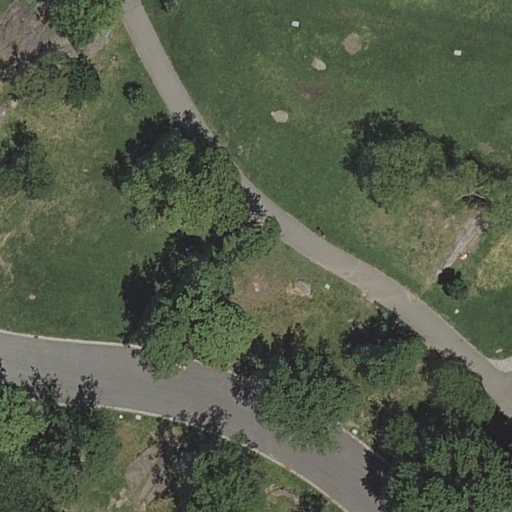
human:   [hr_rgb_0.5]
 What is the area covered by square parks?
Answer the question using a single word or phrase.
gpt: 0m2

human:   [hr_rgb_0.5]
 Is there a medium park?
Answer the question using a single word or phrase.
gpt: no

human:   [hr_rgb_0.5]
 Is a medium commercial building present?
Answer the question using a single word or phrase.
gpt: no

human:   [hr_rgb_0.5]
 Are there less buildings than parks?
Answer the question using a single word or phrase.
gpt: yes

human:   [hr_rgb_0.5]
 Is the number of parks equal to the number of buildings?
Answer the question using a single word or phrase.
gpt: no

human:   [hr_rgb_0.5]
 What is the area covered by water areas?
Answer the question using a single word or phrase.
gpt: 0m2

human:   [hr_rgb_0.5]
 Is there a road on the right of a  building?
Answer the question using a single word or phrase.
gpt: no

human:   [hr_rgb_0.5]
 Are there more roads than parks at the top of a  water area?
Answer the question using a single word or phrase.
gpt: yes

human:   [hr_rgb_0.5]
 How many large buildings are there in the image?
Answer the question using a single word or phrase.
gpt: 0

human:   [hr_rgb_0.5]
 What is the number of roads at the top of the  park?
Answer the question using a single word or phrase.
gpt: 0

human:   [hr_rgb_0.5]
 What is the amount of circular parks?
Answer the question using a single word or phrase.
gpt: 0

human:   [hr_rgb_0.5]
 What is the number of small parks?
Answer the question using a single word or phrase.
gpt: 0

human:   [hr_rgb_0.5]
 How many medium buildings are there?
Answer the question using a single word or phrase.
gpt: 0

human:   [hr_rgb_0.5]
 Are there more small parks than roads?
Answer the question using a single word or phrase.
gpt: no

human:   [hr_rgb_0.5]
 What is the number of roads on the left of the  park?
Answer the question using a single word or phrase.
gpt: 0

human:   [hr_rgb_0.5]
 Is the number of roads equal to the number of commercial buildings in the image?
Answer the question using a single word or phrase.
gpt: no

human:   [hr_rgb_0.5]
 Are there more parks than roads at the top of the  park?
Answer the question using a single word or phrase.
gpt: yes

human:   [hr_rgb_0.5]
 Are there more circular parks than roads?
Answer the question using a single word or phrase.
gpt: no

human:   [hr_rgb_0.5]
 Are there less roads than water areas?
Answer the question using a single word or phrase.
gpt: no

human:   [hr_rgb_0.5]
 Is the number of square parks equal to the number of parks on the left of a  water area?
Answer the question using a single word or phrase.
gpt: yes

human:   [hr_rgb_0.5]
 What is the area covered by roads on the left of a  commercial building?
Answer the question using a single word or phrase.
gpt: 0m2

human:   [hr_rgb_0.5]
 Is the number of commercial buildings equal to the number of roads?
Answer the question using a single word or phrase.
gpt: no

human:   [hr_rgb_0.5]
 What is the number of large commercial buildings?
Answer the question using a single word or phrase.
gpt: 0

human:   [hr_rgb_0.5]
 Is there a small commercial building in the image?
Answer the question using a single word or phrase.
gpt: no

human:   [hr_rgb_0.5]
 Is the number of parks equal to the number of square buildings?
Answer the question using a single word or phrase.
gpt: no

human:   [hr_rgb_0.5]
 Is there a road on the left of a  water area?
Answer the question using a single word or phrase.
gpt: no

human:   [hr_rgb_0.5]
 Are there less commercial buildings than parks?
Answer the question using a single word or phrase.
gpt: yes

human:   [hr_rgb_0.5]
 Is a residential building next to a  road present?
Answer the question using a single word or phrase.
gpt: no

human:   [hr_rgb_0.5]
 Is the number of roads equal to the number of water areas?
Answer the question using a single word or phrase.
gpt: no

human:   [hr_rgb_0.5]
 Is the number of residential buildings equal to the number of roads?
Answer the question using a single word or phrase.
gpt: no

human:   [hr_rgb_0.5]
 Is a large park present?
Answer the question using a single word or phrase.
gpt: yes

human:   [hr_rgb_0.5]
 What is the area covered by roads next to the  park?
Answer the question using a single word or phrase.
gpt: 0m2

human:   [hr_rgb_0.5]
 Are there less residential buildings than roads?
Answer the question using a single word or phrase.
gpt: yes

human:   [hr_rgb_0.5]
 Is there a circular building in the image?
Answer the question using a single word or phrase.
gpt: no

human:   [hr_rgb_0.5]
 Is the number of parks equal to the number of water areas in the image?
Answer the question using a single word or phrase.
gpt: no

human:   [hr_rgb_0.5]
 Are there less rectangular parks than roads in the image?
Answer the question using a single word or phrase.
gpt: yes